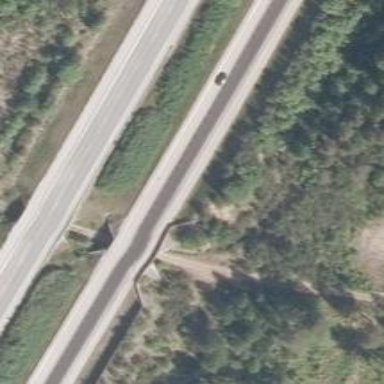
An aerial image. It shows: Asphalt bridge on motorway.